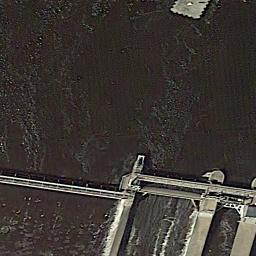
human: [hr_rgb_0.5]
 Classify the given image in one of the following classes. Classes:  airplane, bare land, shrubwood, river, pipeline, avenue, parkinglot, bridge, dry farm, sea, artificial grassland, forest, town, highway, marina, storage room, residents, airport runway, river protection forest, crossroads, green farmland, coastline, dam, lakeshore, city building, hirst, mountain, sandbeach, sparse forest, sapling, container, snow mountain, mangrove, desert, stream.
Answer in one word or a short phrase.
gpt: dam